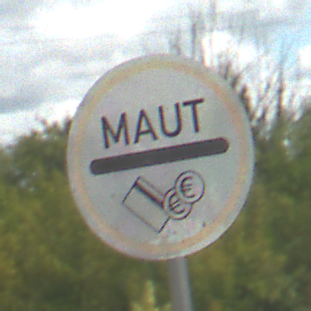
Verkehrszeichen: MautflichtigeStrecke
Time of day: Midday
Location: Outdoor (Suburban)
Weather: PartlyCloudy
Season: Summer
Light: Natural